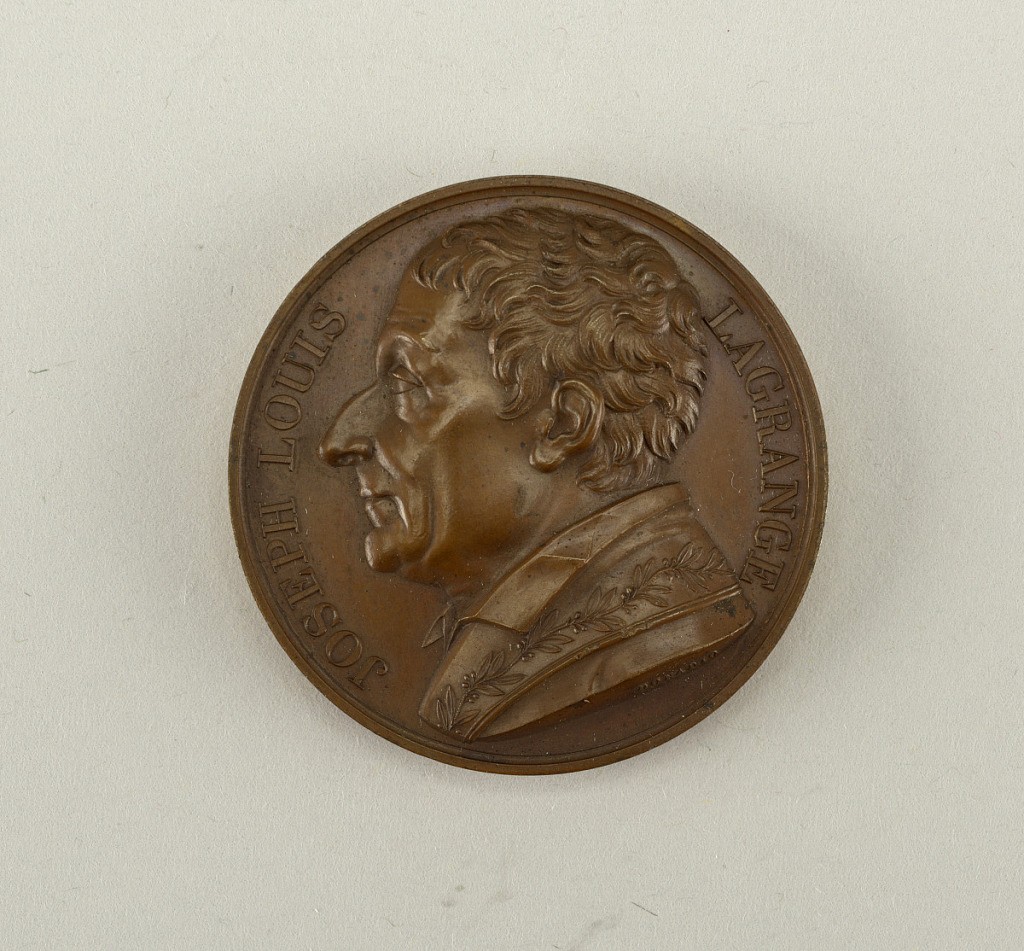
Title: Galerie métallique des grands hommes français (Great Men of France)
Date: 1818
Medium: Cast bronze
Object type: Medal
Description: Bust of Joseph-Louis Lagrange (1736 -1813).